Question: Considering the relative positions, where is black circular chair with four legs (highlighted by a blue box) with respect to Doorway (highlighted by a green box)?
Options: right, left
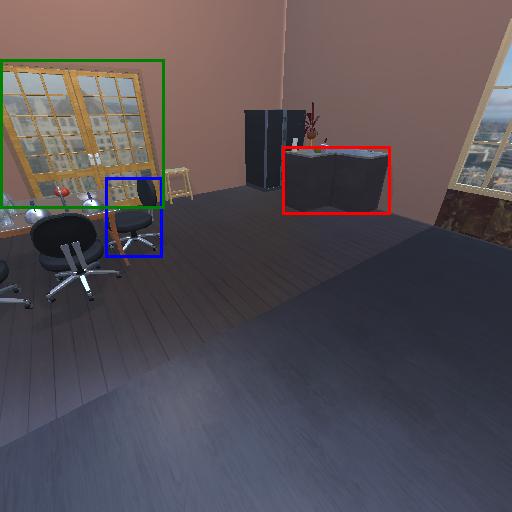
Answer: right